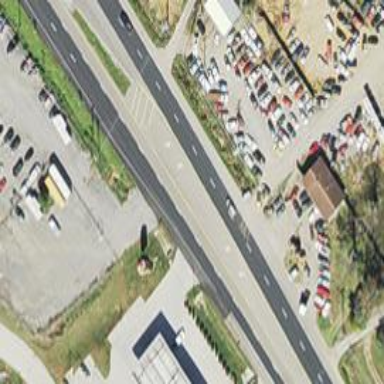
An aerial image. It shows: Trunk link highway.